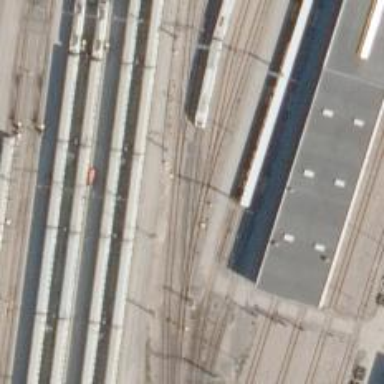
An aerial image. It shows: Railway signal.